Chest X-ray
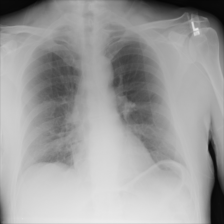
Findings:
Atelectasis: negative
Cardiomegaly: negative
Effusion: negative
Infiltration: negative
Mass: negative
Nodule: negative
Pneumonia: negative
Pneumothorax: negative
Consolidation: negative
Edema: negative
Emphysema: negative
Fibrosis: negative
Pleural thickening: negative
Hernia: negative